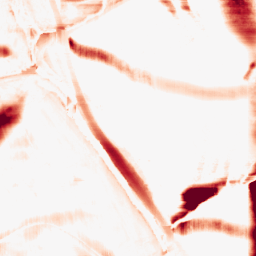
Category: morphological
Decomposition family: morphological_rect
Decomposition parameters: operation: opening
width: 50
height: 20
Upsampling method: bilinear
Upsampling parameters: scale: 4
Upsampling scale: 4